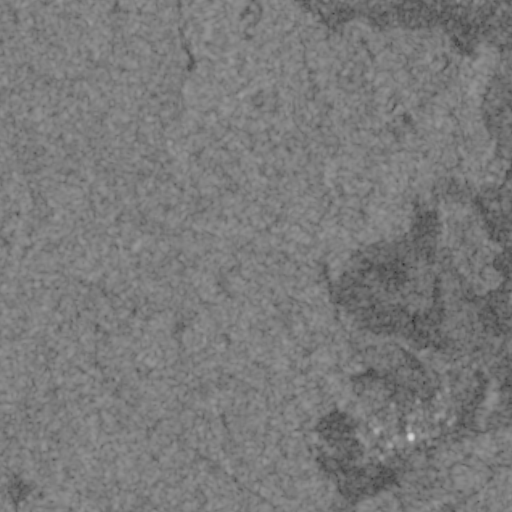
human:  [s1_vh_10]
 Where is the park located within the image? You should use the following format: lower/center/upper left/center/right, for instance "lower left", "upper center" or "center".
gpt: The park is located in the right of the image.
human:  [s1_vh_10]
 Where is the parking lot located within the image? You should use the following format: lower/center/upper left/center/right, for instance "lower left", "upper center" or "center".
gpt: The parking lot is located in the lower right of the image.
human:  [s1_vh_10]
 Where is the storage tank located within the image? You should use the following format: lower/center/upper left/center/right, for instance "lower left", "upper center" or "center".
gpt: The storage tank is located in the lower right of the image.
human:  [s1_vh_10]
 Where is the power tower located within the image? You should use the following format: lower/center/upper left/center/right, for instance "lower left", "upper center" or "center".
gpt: There is no power tower in the image.

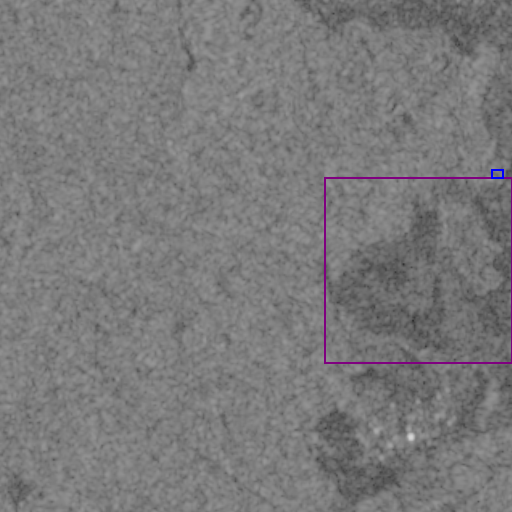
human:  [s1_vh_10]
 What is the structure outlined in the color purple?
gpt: The structure outlined in purple is a crop field.
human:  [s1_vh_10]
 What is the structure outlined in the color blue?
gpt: The structure outlined in blue is a park.
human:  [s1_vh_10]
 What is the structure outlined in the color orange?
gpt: There is no orange outline.